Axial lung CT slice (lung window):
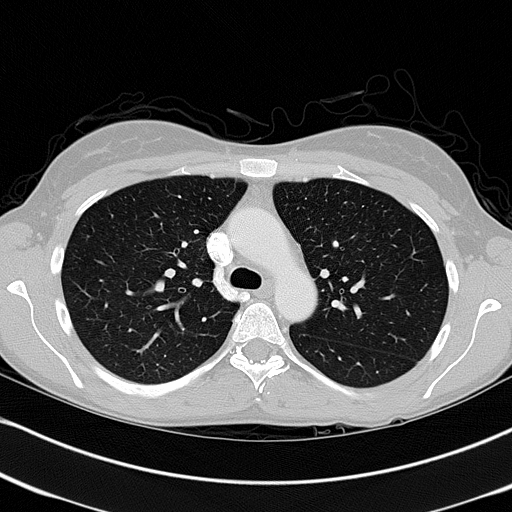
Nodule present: no